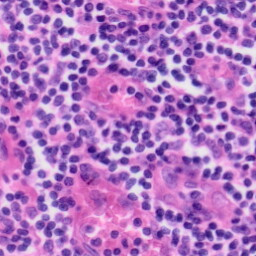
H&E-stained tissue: Tonsil